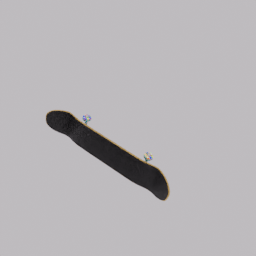
Label: mechanical